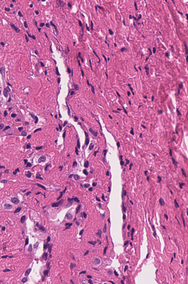
Tumor epithelial tissue: no
Tumor-associated stroma tissue: yes
Normal tissue: no